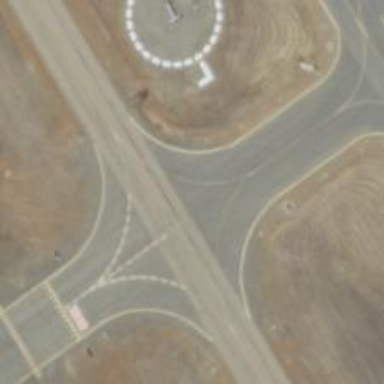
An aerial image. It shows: Image of taxiway at airport.